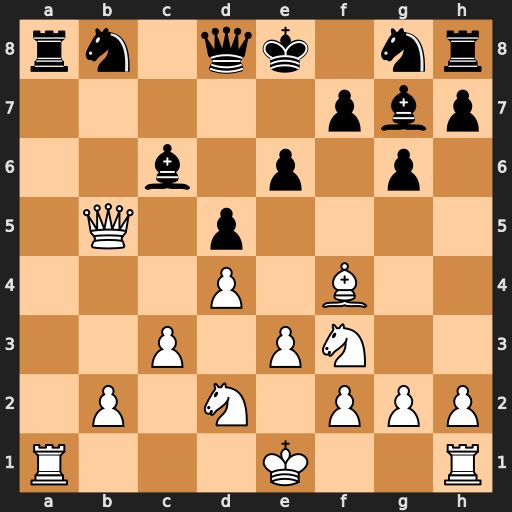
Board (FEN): rn1qk1nr/5pbp/2b1p1p1/1Q1p4/3P1B2/2P1PN2/1P1N1PPP/R3K2R
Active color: w
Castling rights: KQkq
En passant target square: -
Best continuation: Rxa8 Bxb5 Rxb8 Qxb8 Bxb8